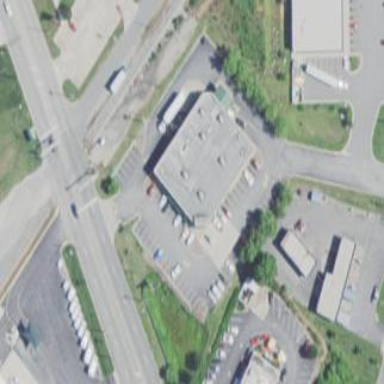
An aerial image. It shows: Retail building with beige exterior.